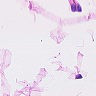
Metastatic tissue present: no